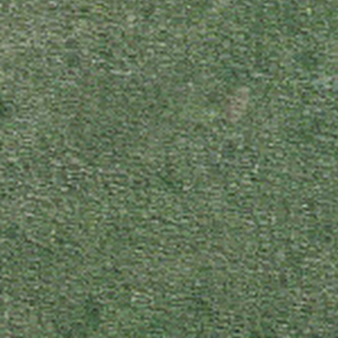
Label: other